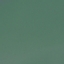
Label: SeaLake